Question: I need to draw a punchcard with matplotlib which seem to not have such a function.So I have coded the following one:
'''
import matplotlib.pyplot as plt
import numpy as np
def draw_punchcard(infos,
ax1=range(7),
ax2=range(24),
ax1_ticks=['Monday', 'Tuesday', 'Wednesday', 'Thursday', 'Friday', 'Saturday', 'Sunday'],
ax2_ticks=range(24),
ax1_label='Day',
ax2_label='Hour'):
"""Construct a punchcard.
Quick'n dirty way.
Parameters
==========
- infos: Dictionary of quantities to display.
They are indexed by key of type (val1,val2) with
val1 included in ax1 and val2 included in ax2.
- ax1: list
Possible values for first axe (if different than days)
- ax2: list
Possible values for second axe (if different than hours)
- ax1_ticks: list
Value to display in ticks of first axe (if different than days)
- ax2_ticks: list
Value to display in ticks of second axe (if different than days)
- ax1_label: String
Value to give to first axis (if different than day)
- ax2_label: String
Value to give to second axis (if different than day)
"""
# build the array which contains the values
data = np.zeros((len(ax1),len(ax2)))
for key in infos:
data[key[0],key[1]] = infos[key]
data = data/float(np.max(data))
# Draw the punchcard (create one circle per element)
# Ugly normalisation allows to obtain perfect circles instead of ovals....
for y in range(data.shape[0]):
for x in range(data.shape[1]):
circle = plt.Circle((x/float(data.shape[1])*data.shape[0],y),
data[y][x]/float(data.shape[1])*data.shape[0]/2)
plt.gca().add_artist(circle)
plt.ylim(0-0.5, data.shape[0]-0.5)
plt.xlim(0, data.shape[0])
plt.yticks(np.arange(len(ax1)), ax1_ticks)
plt.xticks(np.linspace(0,len(ax1),len(ax2))+0.5/float(data.shape[1]), ax2_ticks)
plt.xlabel(ax1_label)
plt.ylabel(ax2_label)
plt.gca().invert_yaxis()
'''
However it does not exactly work as expected. If it is evaluated on the following example:
'''
infos = {(6, 9): 12196, (0, 20): 22490, (1, 17): 59636, (0, 7): 14915, (2, 22): 7193, (1, 6): 11694, (0, 10): 85793, (3, 7): 17507, (2, 5): 4078, (1, 11): 83424, (5, 8): 33625, (4, 0): 1915, (6, 7): 10528, (5, 5): 3525, (4, 19): 33253, (6, 10): 12186, (5, 18): 20856, (0, 17): 61370, (0, 4): 551, (1, 1): 389, (4, 10): 94684, (3, 2): 286, (2, 6): 11845, (5, 11): 46822, (4, 5): 5215, (3, 23): 1841, (6, 0): 3441, (4, 16): 94545, (6, 23): 1285, (5, 21): 11096, (2, 17): 59928, (0, 1): 279, (3, 12): 56193, (1, 12): 59846, (4, 15): 102986, (3, 1): 371, (2, 11): 78007, (5, 14): 27711, (3, 18): 41365, (6, 13): 11994, (4, 21): 14477, (6, 16): 11669, (1, 21): 13629, (2, 18): 42399, (0, 14): 66284, (3, 11): 76402, (2, 1): 358, (1, 15): 93381, (4, 12): 67279, (2, 12): 57427, (5, 1): 509, (3, 17): 58974, (6, 14): 11383, (0, 21): 12604, (1, 16): 86199, (2, 23): 1914, (1, 5): 4002, (0, 11): 79164, (3, 6): 11434, (2, 2): 304, (1, 10): 88874, (4, 1): 420, (6, 4): 750, (5, 4): 783, (6, 11): 12886, (5, 17): 21573, (0, 18): 41842, (1, 19): 33073, (0, 5): 2777, (1, 0): 1189, (0, 8): 46486, (4, 11): 89246, (3, 5): 4105, (2, 7): 18534, (5, 10): 54826, (4, 6): 14638, (3, 22): 5043, (6, 1): 894, (5, 7): 16052, (4, 17): 66899, (6, 20): 16085, (5, 20): 18041, (0, 2): 219, (3, 15): 81526, (1, 3): 251, (4, 8): 58008, (3, 0): 1581, (2, 8): 47233, (5, 13): 23896, (3, 21): 13998, (6, 2): 540, (4, 22): 5920, (6, 17): 13856, (5, 23): 2155, (1, 20): 24386, (2, 19): 33216, (0, 15): 86664, (3, 10): 81444, (1, 14): 74440, (4, 13): 62307, (2, 13): 51784, (5, 0): 1959, (3, 16): 76742, (6, 15): 11438, (0, 22): 4055, (6, 18): 17554, (1, 23): 1681, (2, 20): 26427, (1, 4): 710, (0, 12): 59008, (3, 9): 72555, (2, 3): 372, (1, 9): 79140, (4, 2): 322, (2, 14): 68869, (6, 5): 3091, (5, 3): 392, (6, 8): 11720, (5, 16): 28663, (0, 19): 30223, (1, 18): 41624, (0, 6): 8791, (1, 7): 18280, (0, 9): 75860, (3, 4): 765, (2, 4): 834, (5, 9): 52874, (4, 7): 21830, (6, 6): 7618, (5, 6): 9935, (4, 18): 43274, (6, 21): 9836, (5, 19): 20758, (0, 16): 81458, (0, 3): 245, (3, 14): 66845, (1, 2): 291, (4, 9): 86355, (3, 3): 346, (2, 9): 71401, (5, 12): 27939, (4, 4): 987, (3, 20): 24478, (6, 3): 450, (4, 23): 2236, (6, 22): 3779, (5, 22): 4950, (2, 16): 79009, (0, 0): 1655, (3, 13): 53589, (1, 13): 55308, (4, 14): 81394, (2, 10): 80932, (5, 15): 32751, (3, 19): 32193, (6, 12): 12770, (4, 20): 24379, (0, 23): 1240, (6, 19): 18908, (1, 22): 4887, (2, 21): 16508, (0, 13): 54858, (3, 8): 47367, (2, 0): 1778, (1, 8): 50393, (4, 3): 387, (2, 15): 86256, (5, 2): 385}
draw_punchcard(infos)
plt.show()
'''
we obtain the following result:
You can notice there are a lot of empty vertical space between the circles, whereas I would expect two circles of maximum size to touch together (it would be the case horizontally, but not vertically).
So, how to remove this space, while keeping the circle ratio?
Thanks a lot for your help.
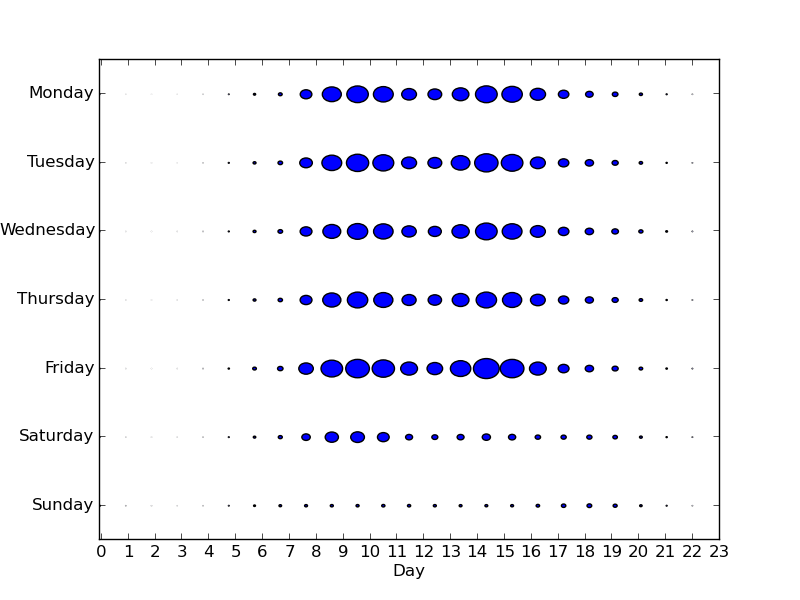
Answer: I changed the vertical spacing of the circles based on the shape ratio of the data ('r = float(data.shape[1])/data.shape[0]').
Also, the canvas size is changed to fit the result, so that you're not left with a large white area in the default canvas size.
Result:
<URL>
'''
def draw_punchcard(infos,
ax1=range(7),
ax2=range(24),
ax1_ticks=['Monday', 'Tuesday', 'Wednesday', 'Thursday', 'Friday', 'Saturday', 'Sunday'],
ax2_ticks=range(24),
ax1_label='Day',
ax2_label='Hour'):
# build the array which contains the values
data = np.zeros((len(ax1),len(ax2)))
for key in infos:
data[key[0],key[1]] = infos[key]
data = data/float(np.max(data))
# shape ratio
r = float(data.shape[1])/data.shape[0]
# Draw the punchcard (create one circle per element)
# Ugly normalisation allows to obtain perfect circles instead of ovals....
for y in range(data.shape[0]):
for x in range(data.shape[1]):
circle = plt.Circle((x/float(data.shape[1]-1)*(data.shape[0]-1),y/r),
data[y][x]/float(data.shape[1])*data.shape[0]/2)
plt.gca().add_artist(circle)
plt.ylim(0-0.5, data.shape[0]-0.5)
plt.xlim(0, data.shape[0])
plt.yticks(np.arange(0,len(ax1)/r-.1,1/r), ax1_ticks)
xt = np.linspace(0, len(ax1)-1, len(ax2))
plt.xticks(xt, ax2_ticks)
plt.xlabel(ax1_label)
plt.ylabel(ax2_label)
plt.gca().invert_yaxis()
# make sure the axes are equal, and resize the canvas to fit the plot
plt.axis('equal')
plt.axis([0, 7, 6/r, -.5])
scale = 0.5
plt.gcf().set_size_inches(data.shape[1]*scale,data.shape[0]*scale, forward=True)
'''